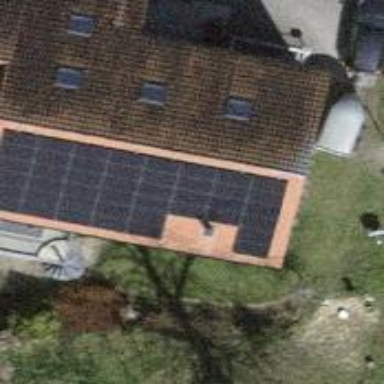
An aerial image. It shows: Solar power generator using photovoltaic panels.